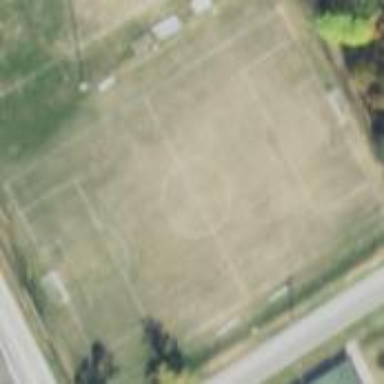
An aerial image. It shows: Soccer pitch for outdoor sports and leisure activities.